Interaction volume radius: 10 \u00c5
Interaction volume height: 15 \u00c5
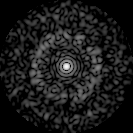
Disorder parameter: 0.8415